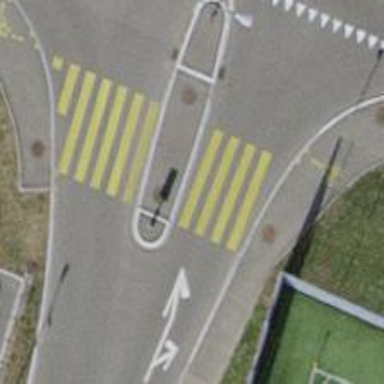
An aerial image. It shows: Paved footway with marked crossing. The footway and cycleway surfaces are asphalt.